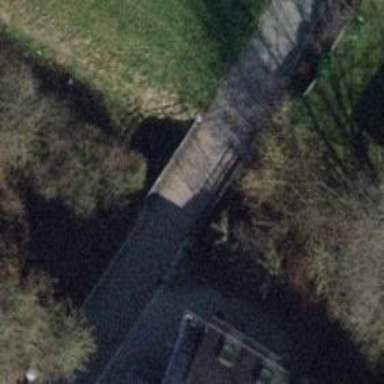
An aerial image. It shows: Paved footway bridge.